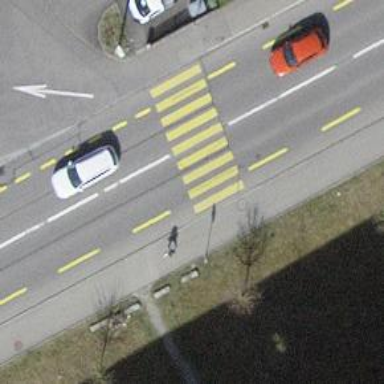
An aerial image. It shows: Primary highway with designated cycle lane.